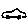
Label: car